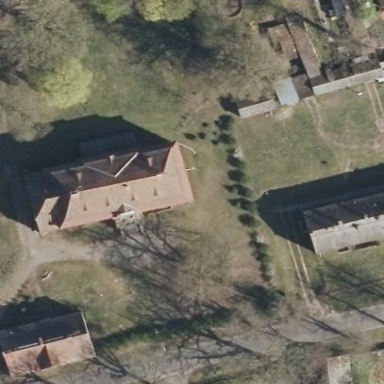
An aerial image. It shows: Historic castle building.